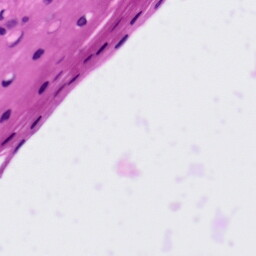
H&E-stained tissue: Tonsil